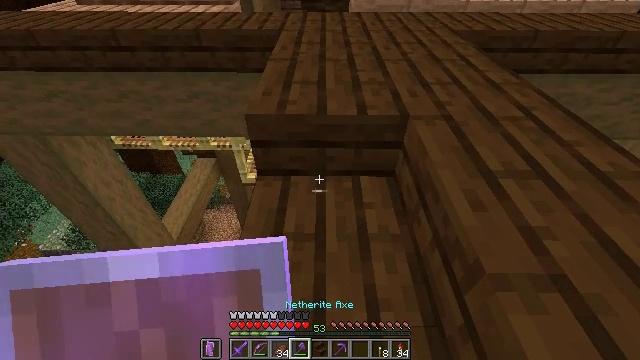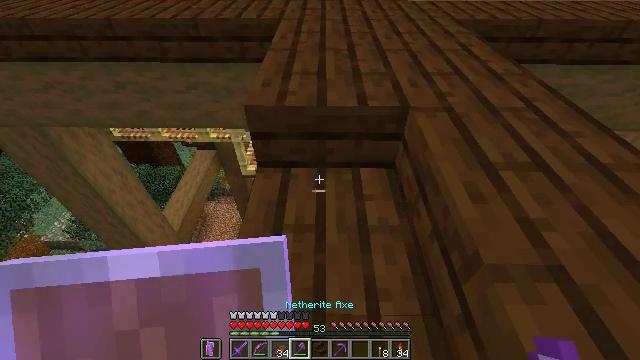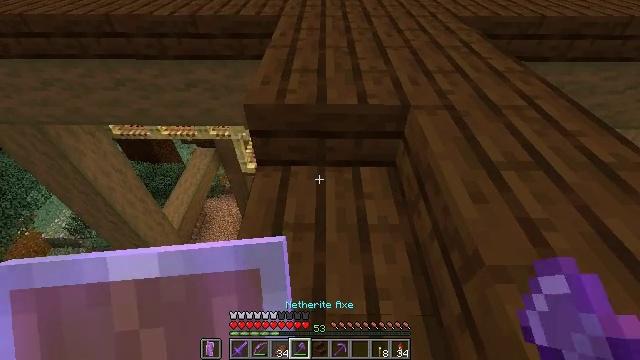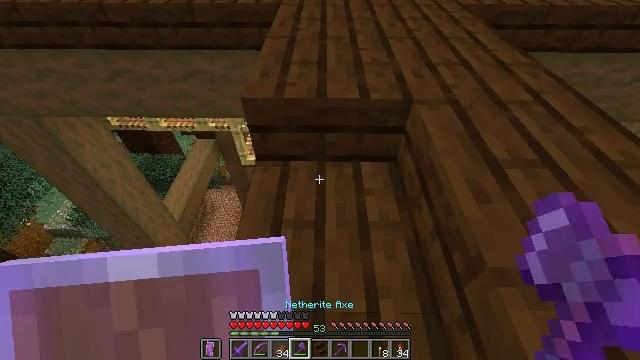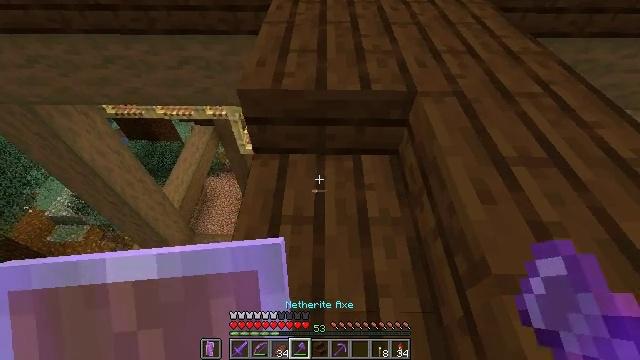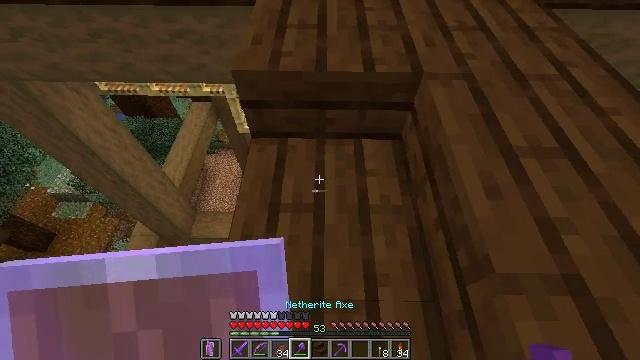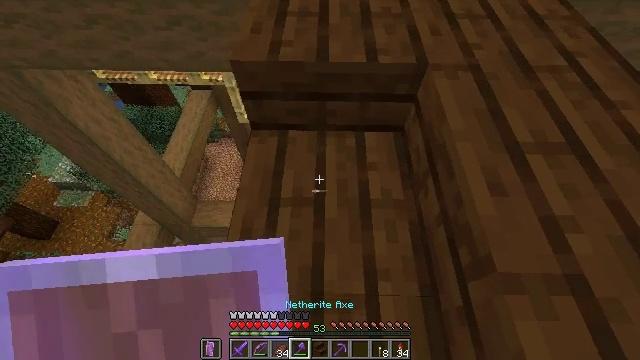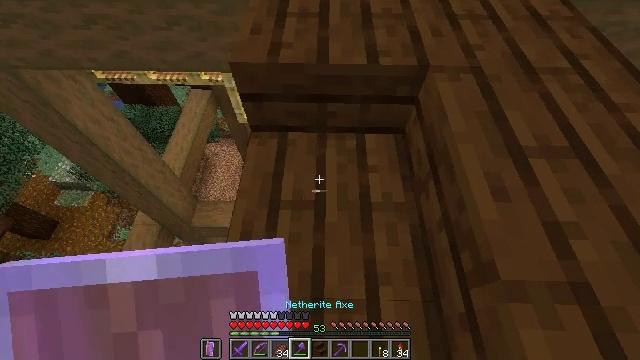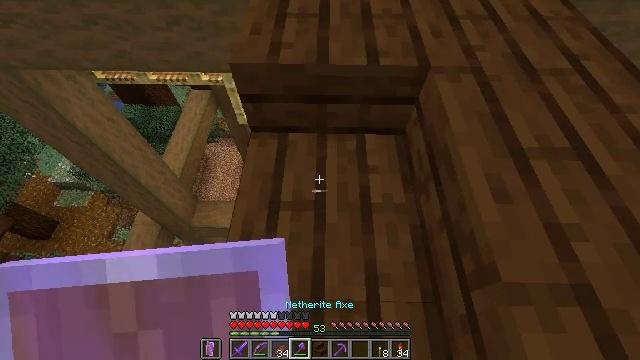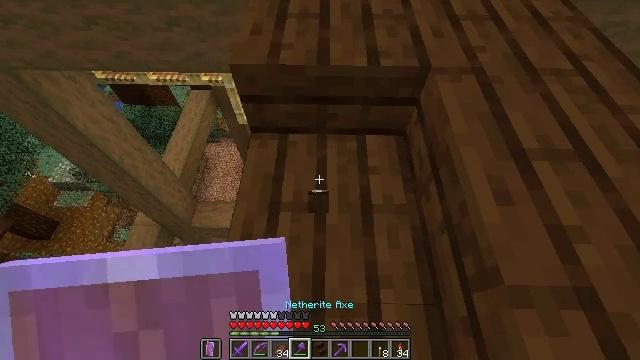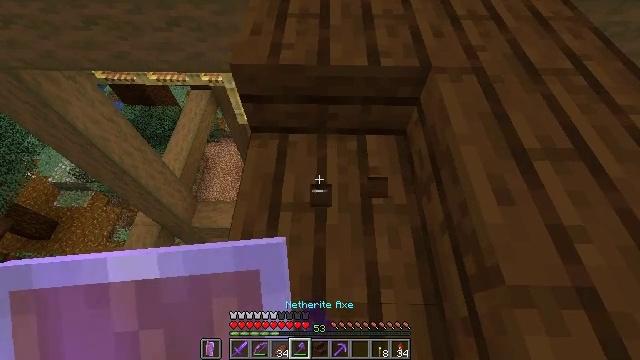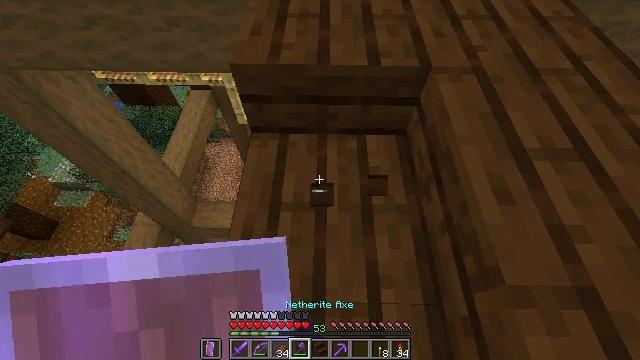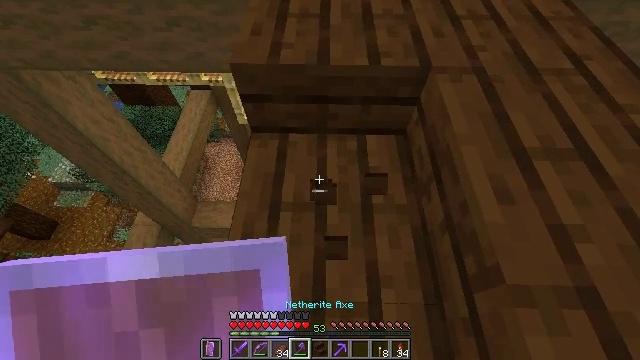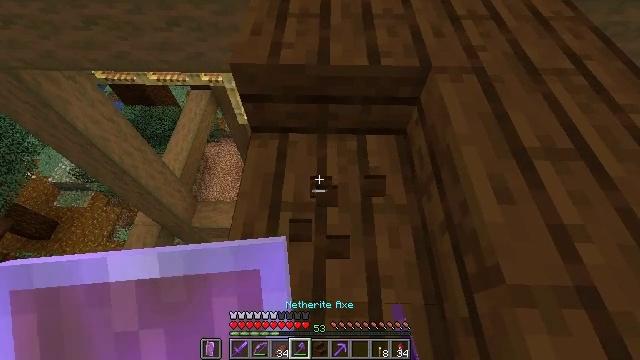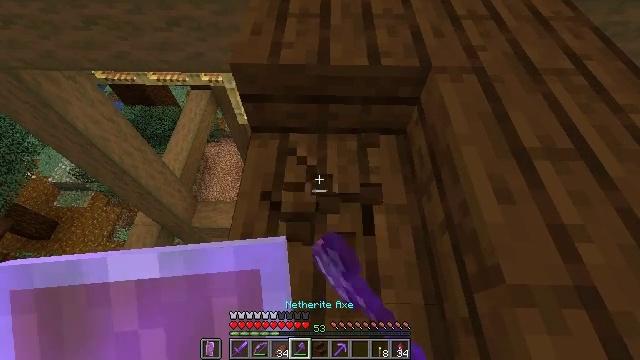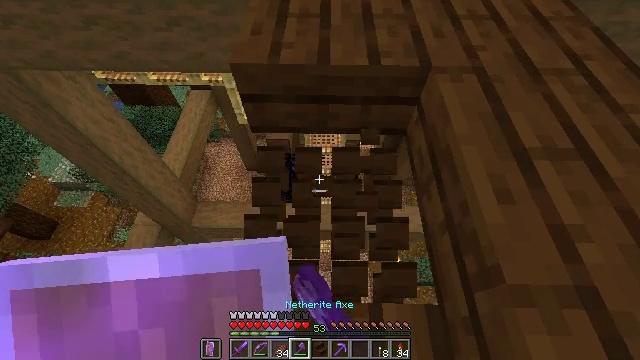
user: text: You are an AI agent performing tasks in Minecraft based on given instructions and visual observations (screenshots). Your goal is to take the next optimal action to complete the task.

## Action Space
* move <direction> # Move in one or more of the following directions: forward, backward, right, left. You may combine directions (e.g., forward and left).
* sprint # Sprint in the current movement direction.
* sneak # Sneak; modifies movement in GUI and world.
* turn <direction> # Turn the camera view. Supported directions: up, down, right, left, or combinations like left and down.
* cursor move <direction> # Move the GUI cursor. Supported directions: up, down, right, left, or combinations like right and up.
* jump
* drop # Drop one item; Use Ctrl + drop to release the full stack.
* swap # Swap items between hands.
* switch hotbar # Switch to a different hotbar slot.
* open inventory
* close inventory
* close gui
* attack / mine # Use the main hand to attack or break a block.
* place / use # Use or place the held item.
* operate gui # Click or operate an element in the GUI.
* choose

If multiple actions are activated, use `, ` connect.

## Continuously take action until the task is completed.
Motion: motion action
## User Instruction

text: Use a tool to break the dark oak slab.
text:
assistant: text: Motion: sneak, turn down
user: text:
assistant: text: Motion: move forward, sneak
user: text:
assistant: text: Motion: move forward, sneak, turn down
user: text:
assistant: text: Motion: move forward, sneak, turn down
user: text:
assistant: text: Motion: move forward, sneak, turn down
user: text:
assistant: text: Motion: sneak, turn down
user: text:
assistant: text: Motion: sneak
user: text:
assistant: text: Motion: sneak
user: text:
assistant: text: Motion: sneak, attack / mine
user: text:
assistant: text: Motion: sneak, attack / mine
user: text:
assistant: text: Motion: sneak, attack / mine
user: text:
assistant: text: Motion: sneak, attack / mine
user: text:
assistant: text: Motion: sneak, attack / mine
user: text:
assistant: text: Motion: sneak, attack / mine
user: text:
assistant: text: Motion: sneak, attack / mine
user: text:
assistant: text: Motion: sneak, turn down
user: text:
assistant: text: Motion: move forward, sneak, turn down
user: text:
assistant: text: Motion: move forward, sneak
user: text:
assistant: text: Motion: move forward, sneak, attack / mine
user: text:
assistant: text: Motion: sneak, attack / mine
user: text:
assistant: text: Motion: sneak, attack / mine
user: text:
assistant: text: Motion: sneak, attack / mine
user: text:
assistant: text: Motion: sneak, turn down
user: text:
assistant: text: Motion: move forward, sneak, turn left and down
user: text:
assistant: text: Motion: move forward, sneak, turn down
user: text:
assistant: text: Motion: move forward, sneak
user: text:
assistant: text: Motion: move forward, sneak
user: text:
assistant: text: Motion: move forward, sneak
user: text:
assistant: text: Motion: move forward, sneak
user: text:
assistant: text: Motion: move forward, sneak